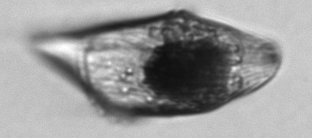
Label: Gyrodinium